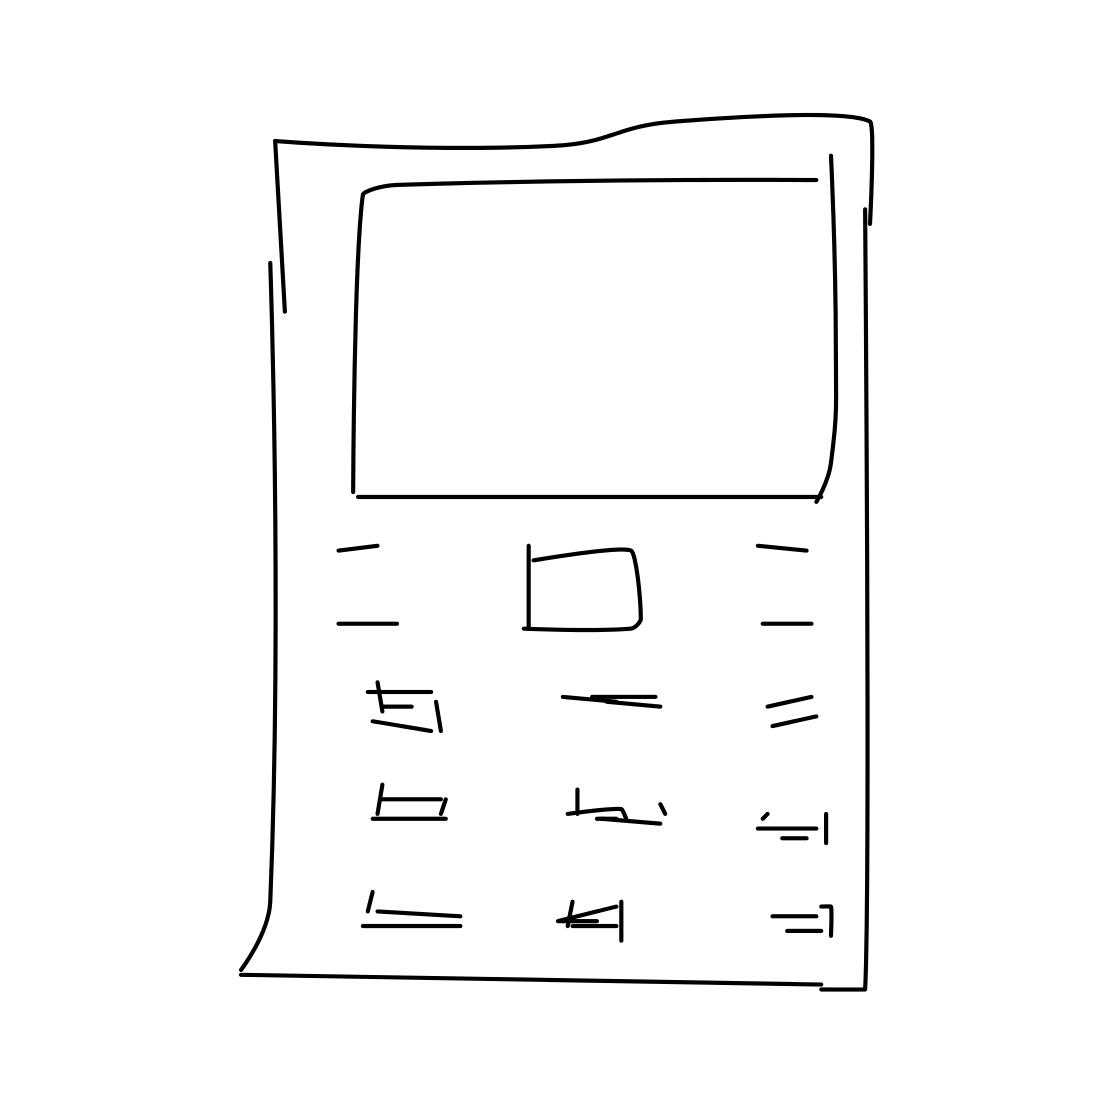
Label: ipod